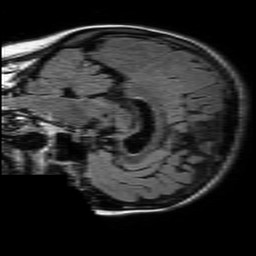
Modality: FLAIR
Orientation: sagittal
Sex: female
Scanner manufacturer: philips
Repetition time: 11 s
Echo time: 0.125 s